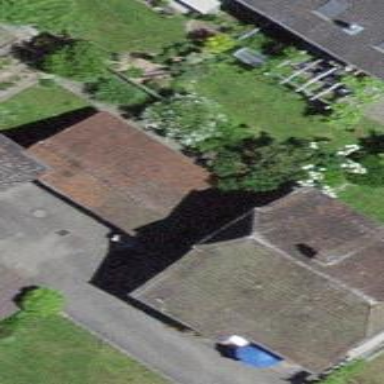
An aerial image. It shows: Barn.